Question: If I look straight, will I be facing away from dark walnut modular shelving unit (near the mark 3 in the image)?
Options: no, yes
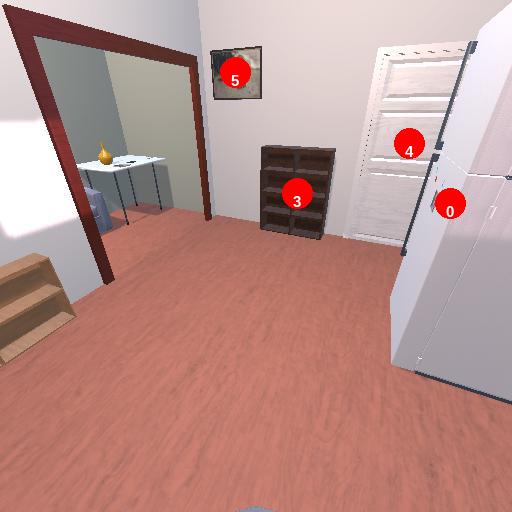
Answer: no